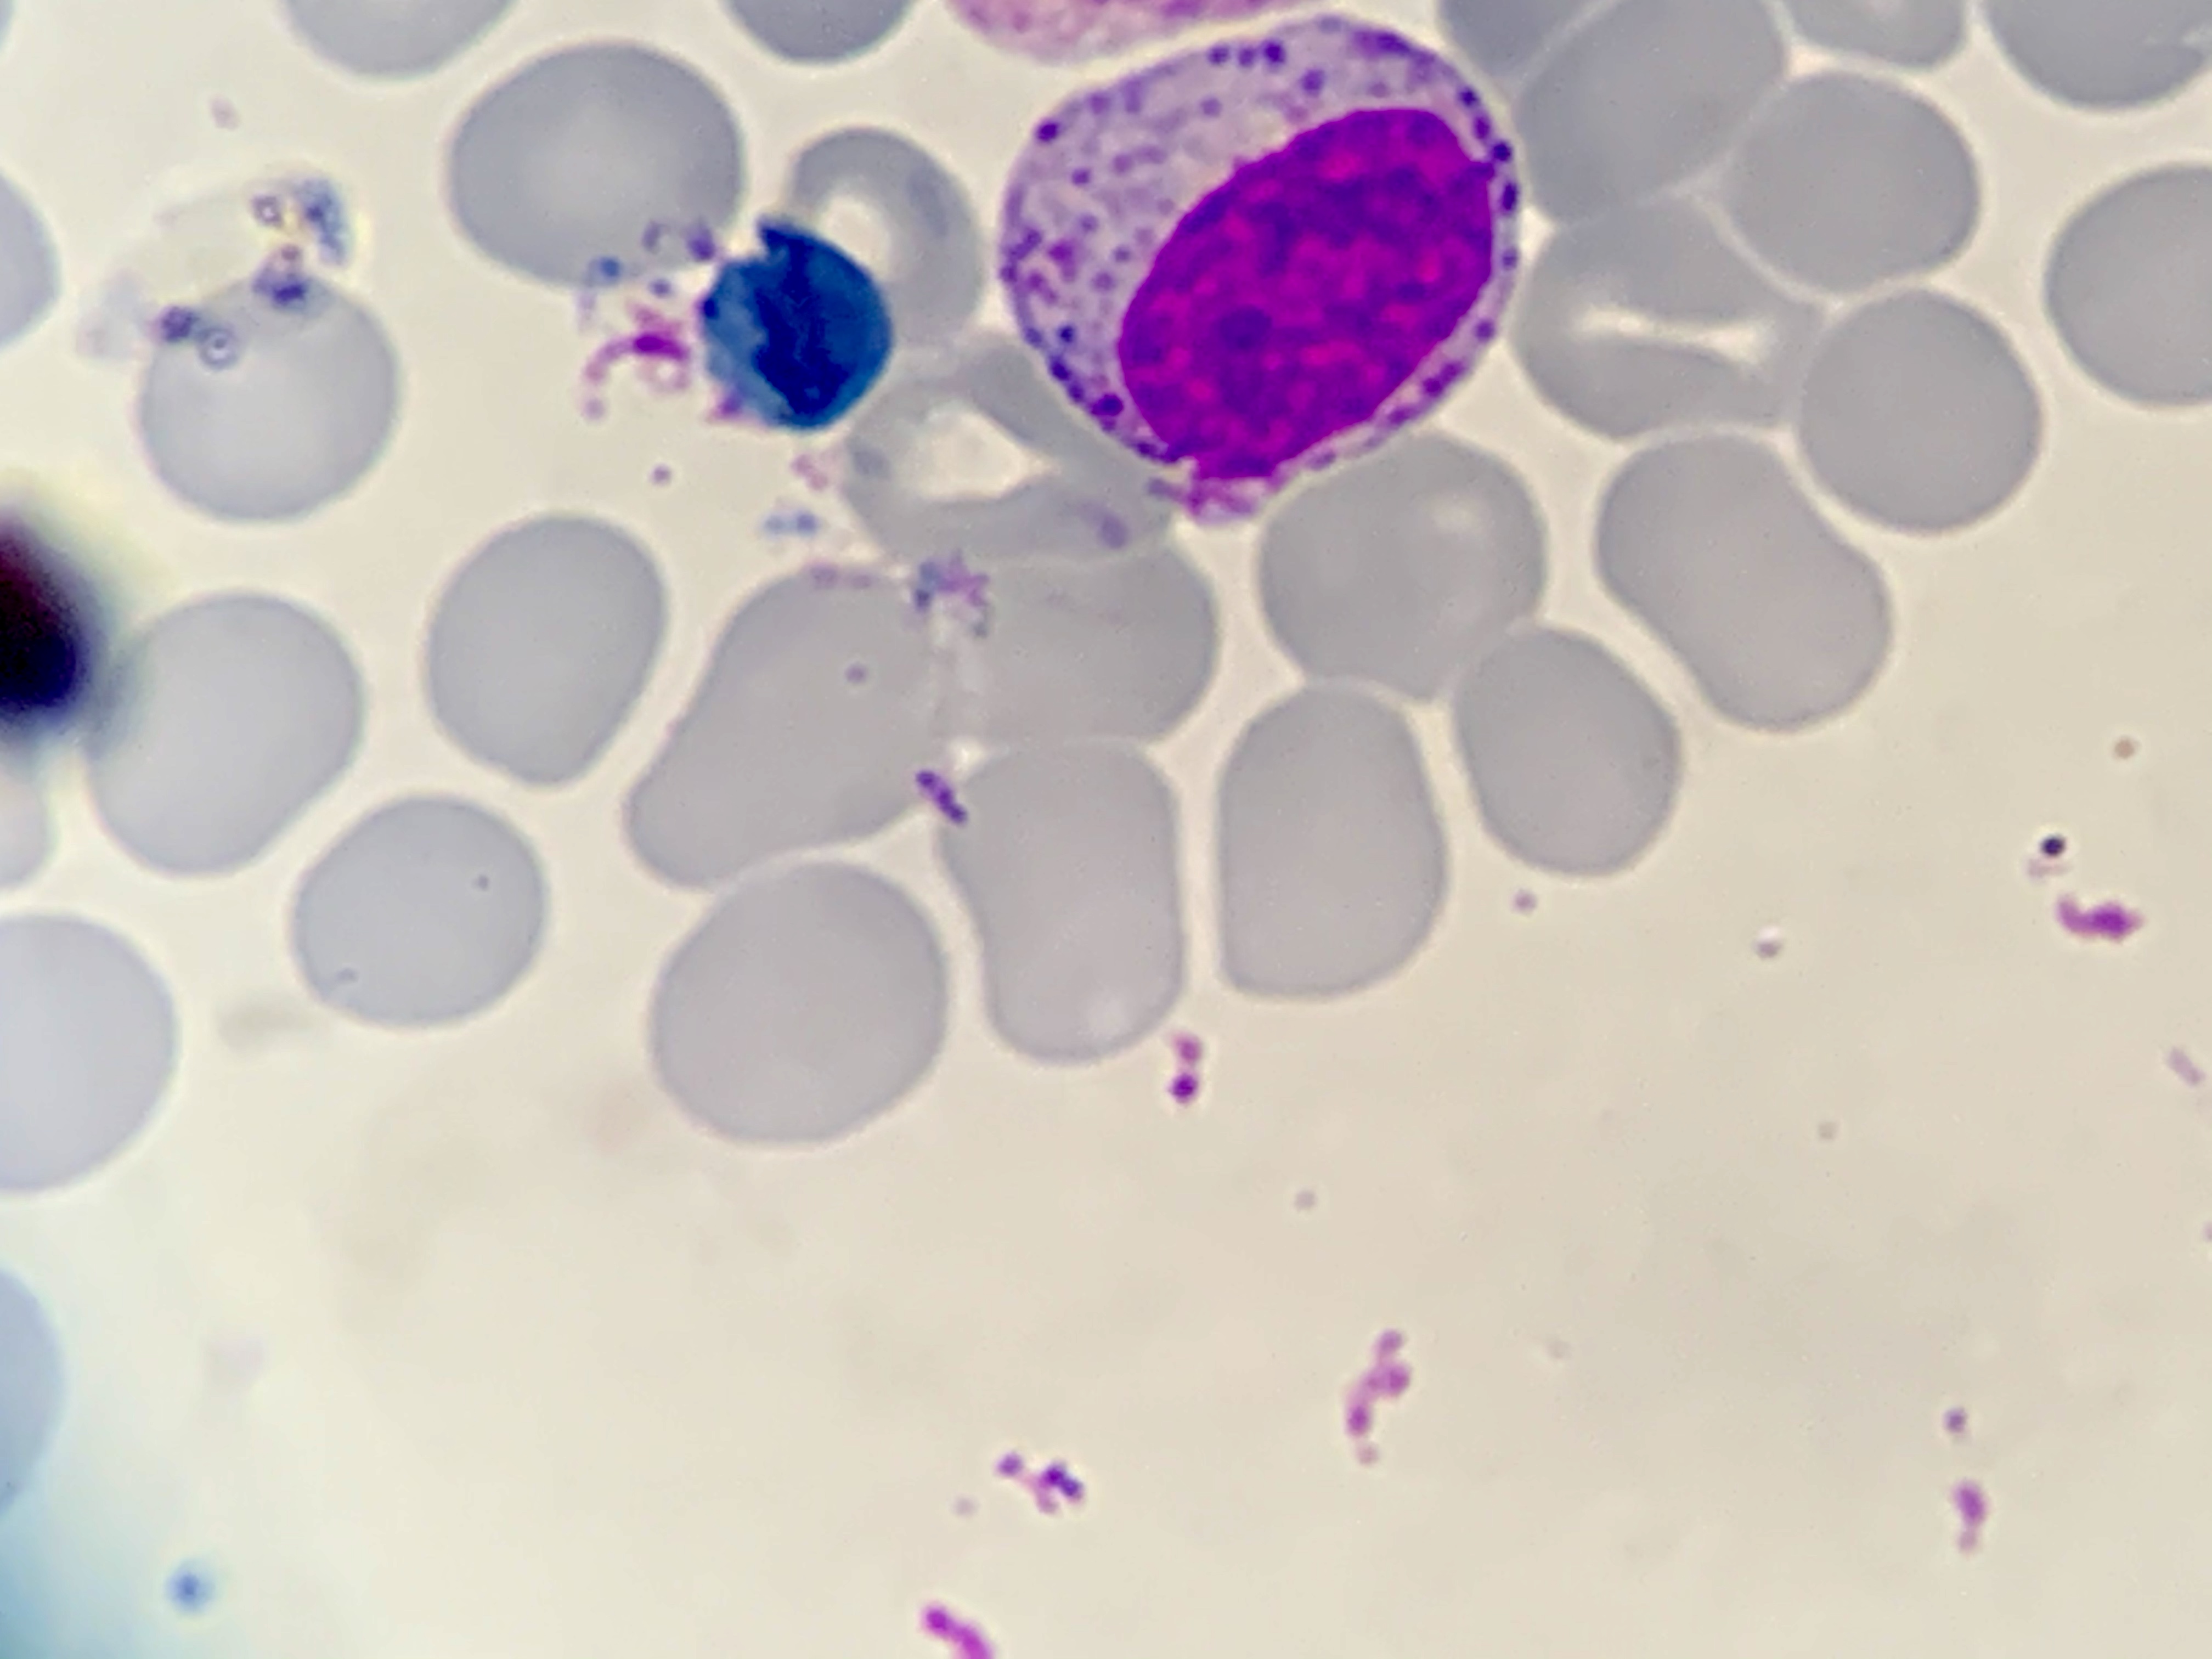
Cell type: MYELOCYTE